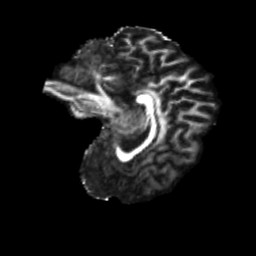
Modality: FA
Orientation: sagittal
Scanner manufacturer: siemens
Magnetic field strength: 3 T
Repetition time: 4 s
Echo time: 0.0594 s